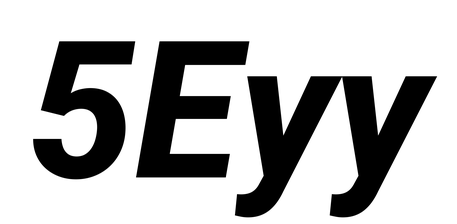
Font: Roboto-Italic_ExtraBold_Italic